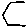
Label: hexagon